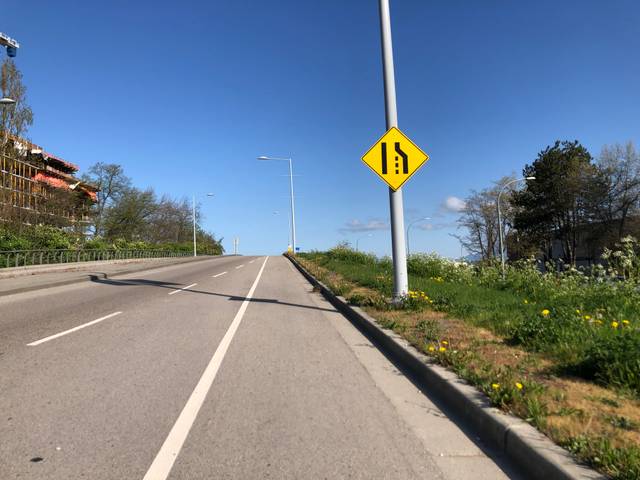
Region: Canada
Coordinates: 49.177, -123.146